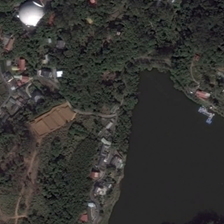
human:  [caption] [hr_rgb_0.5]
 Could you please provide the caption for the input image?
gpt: many green trees and some buildings are near a pond with black water .

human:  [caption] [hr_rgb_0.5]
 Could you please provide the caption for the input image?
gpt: many green trees and some buildings are near a pond with black water .

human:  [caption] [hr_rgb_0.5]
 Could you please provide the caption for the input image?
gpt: many green trees and some buildings are near a pond with black water .

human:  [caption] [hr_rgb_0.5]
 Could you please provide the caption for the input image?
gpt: many green trees and some buildings are near a pond with black water .

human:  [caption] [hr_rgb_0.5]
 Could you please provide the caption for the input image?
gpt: many green trees and some buildings are near a pond with black water .